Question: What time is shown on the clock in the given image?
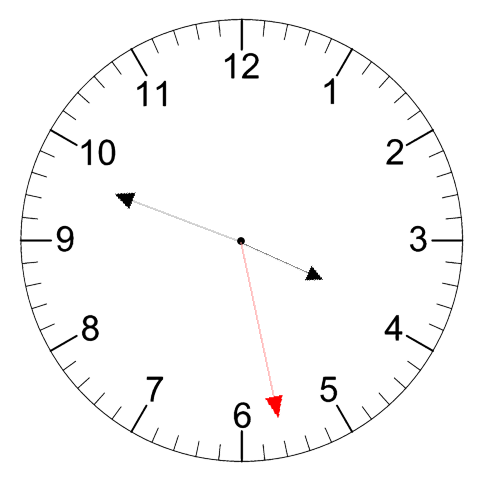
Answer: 03:48:28